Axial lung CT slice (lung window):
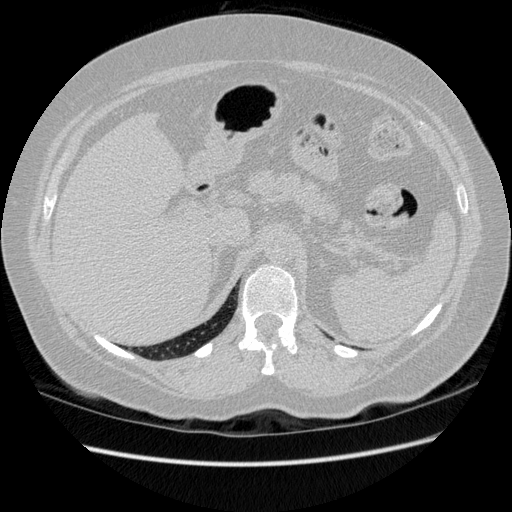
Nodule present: no